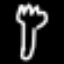
Label: fork